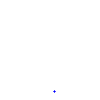
Particle: pion